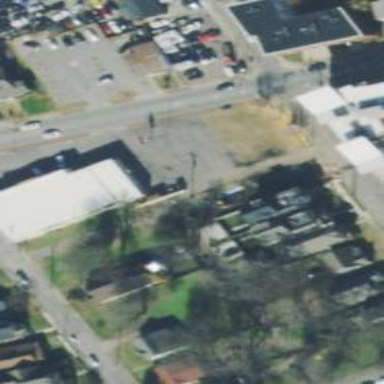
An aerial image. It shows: Alley classified as service road.